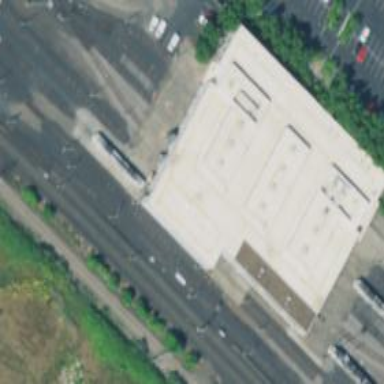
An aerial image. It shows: Light rail tunnel with electrified contact line passing through building passage in service yard.